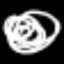
Label: squiggle